Field crop: maize
Growth stage: 2
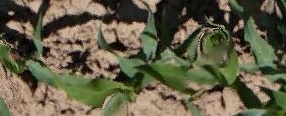
Species: maize